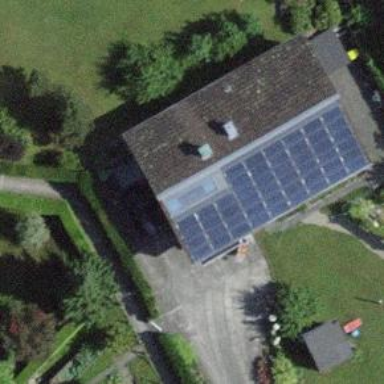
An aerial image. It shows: Solar power generator.